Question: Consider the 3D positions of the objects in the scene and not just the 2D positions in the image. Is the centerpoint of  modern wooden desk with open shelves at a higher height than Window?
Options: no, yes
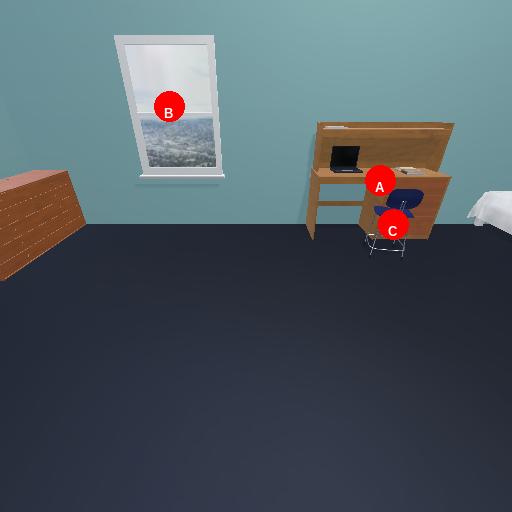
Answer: no